Question: To clarify, I made the following diagram:

Basically I have a bordered div, which is clickable. After clicking it, I want to (through javascript) create a new div which has a protruding arrow shaped border into the clicked div.
Any ideas as to how I would create such a border? I'm not worried about the javascript. Just how to actually create such a border.
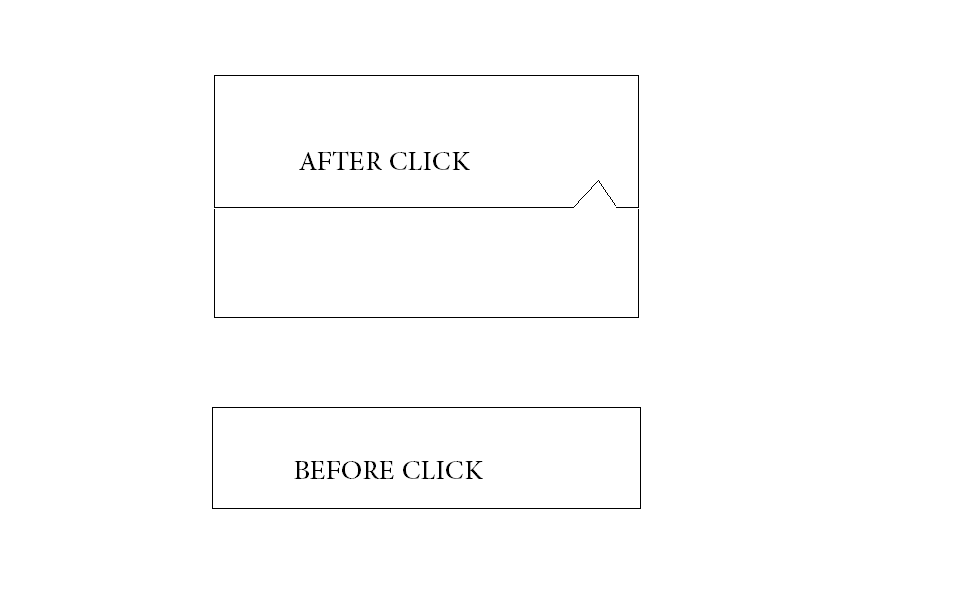
Answer: I tried to make it as to your beautiful diagram as possible, but I wasn't quite able to get the arrow's hrm... angle.
<URL>
### HTML
'''
<div id="b"> <span class="g">BEFORE CLICK</span>&nbsp;
<div id="f"> AFTER CLICK </div>
<div class="c" id="d"></div>
<div class="c" id="e"></div>
</div>
'''
### CSS
'''
#b
{
position:relative;
padding:28px 20px 12px 60px;
width:170px;
border:1px solid black;
}
.c
{
position:absolute;
bottom:100%;
right:30px;
width:0px;
height:0px;
border: 20px solid transparent;
}
.c#d
{
border-bottom-color: black;
}
.c#e
{
border-bottom-color: white;
margin-bottom: -1px;
}
#f
{
position:absolute;
padding:35px 20px 12px 60px;
width:170px;
border:1px solid black;
border-bottom-width: 0px;
bottom:100%;
left:-1px;
}
'''
### jQuery
'''
$("#b").click(function(){
$(".c,#f,.g").toggle();
})
'''